Aerial crown-view tile of a tropical tree (Barro Colorado Island, Panama), acquired 20240918:
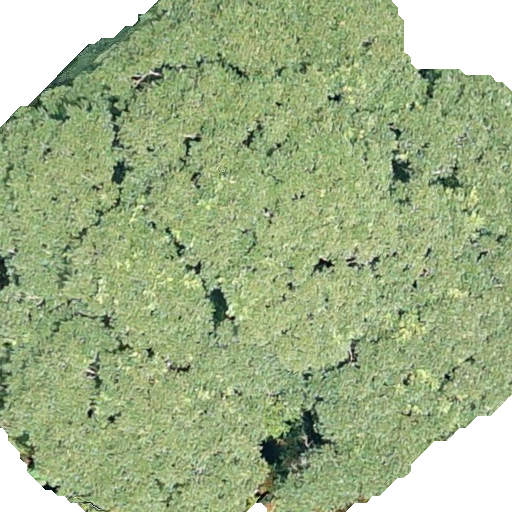
Species: Dipteryx oleifera
GBIF accepted scientific name: Dipteryx oleifera
Crown area: 397.617 m²